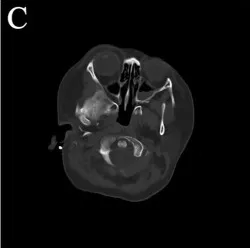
Radiological examination of the patient. (A,B) Chest CT on 49 days after HSCT and 81 days after HSCT.
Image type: radiology (ct)